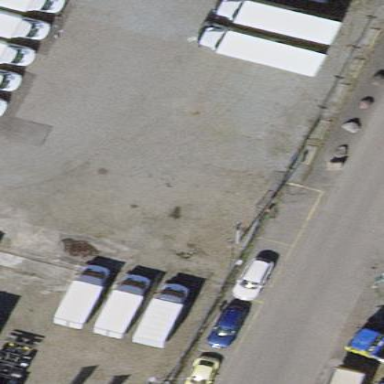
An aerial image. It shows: Street-side parking area with asphalt surface.